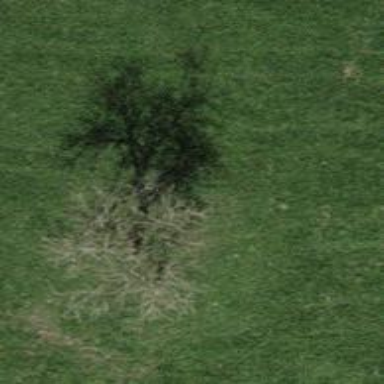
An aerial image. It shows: Beautiful tree in nature.